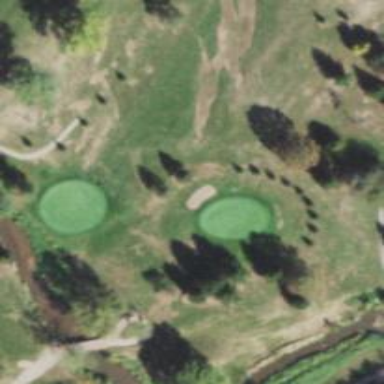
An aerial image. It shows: View of golf hole.